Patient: sex M, age 35
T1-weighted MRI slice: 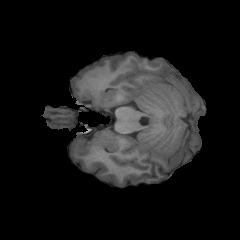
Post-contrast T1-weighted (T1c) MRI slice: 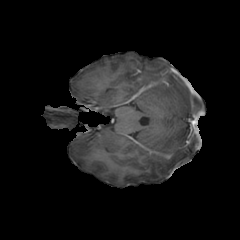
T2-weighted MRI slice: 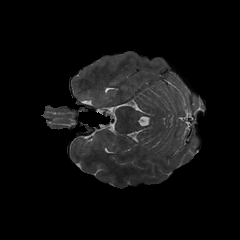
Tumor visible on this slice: no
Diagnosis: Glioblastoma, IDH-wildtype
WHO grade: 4